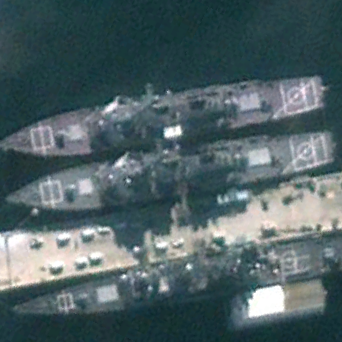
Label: destroyer